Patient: sex M, age 71
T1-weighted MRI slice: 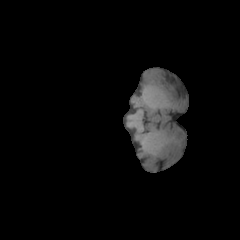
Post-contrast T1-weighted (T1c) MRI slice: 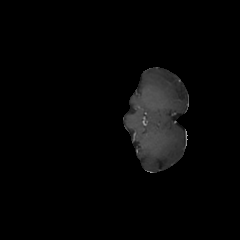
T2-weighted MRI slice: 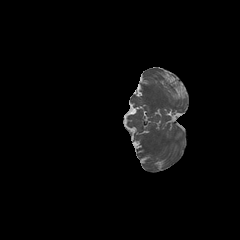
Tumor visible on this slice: no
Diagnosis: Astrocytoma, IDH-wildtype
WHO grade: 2